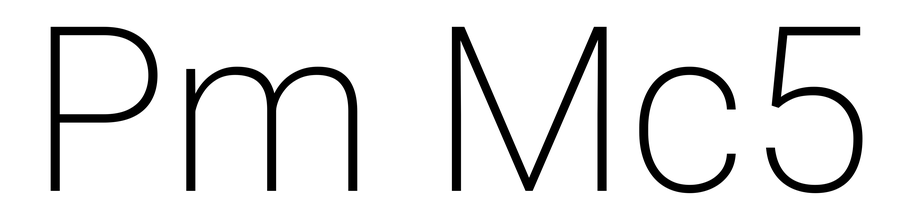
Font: Roboto_ExtraLight